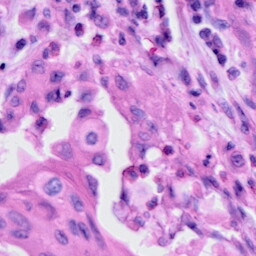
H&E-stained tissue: Cervix